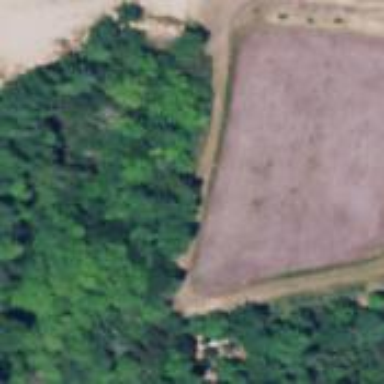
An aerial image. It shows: Farmland with cranberries as the crop.